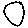
Label: circle